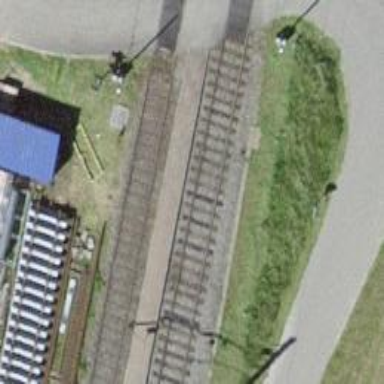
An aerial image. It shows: Stop position for public transport on the railway.